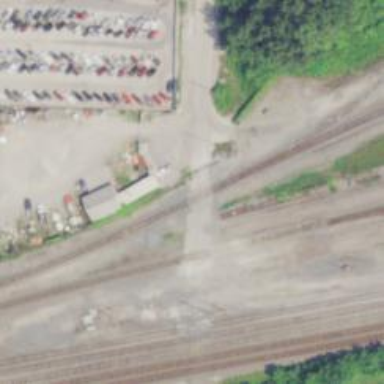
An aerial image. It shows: Railway level crossing.